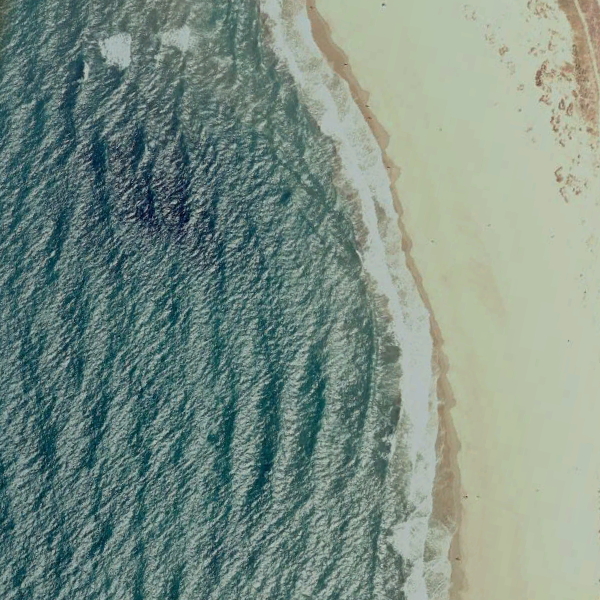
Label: Beach